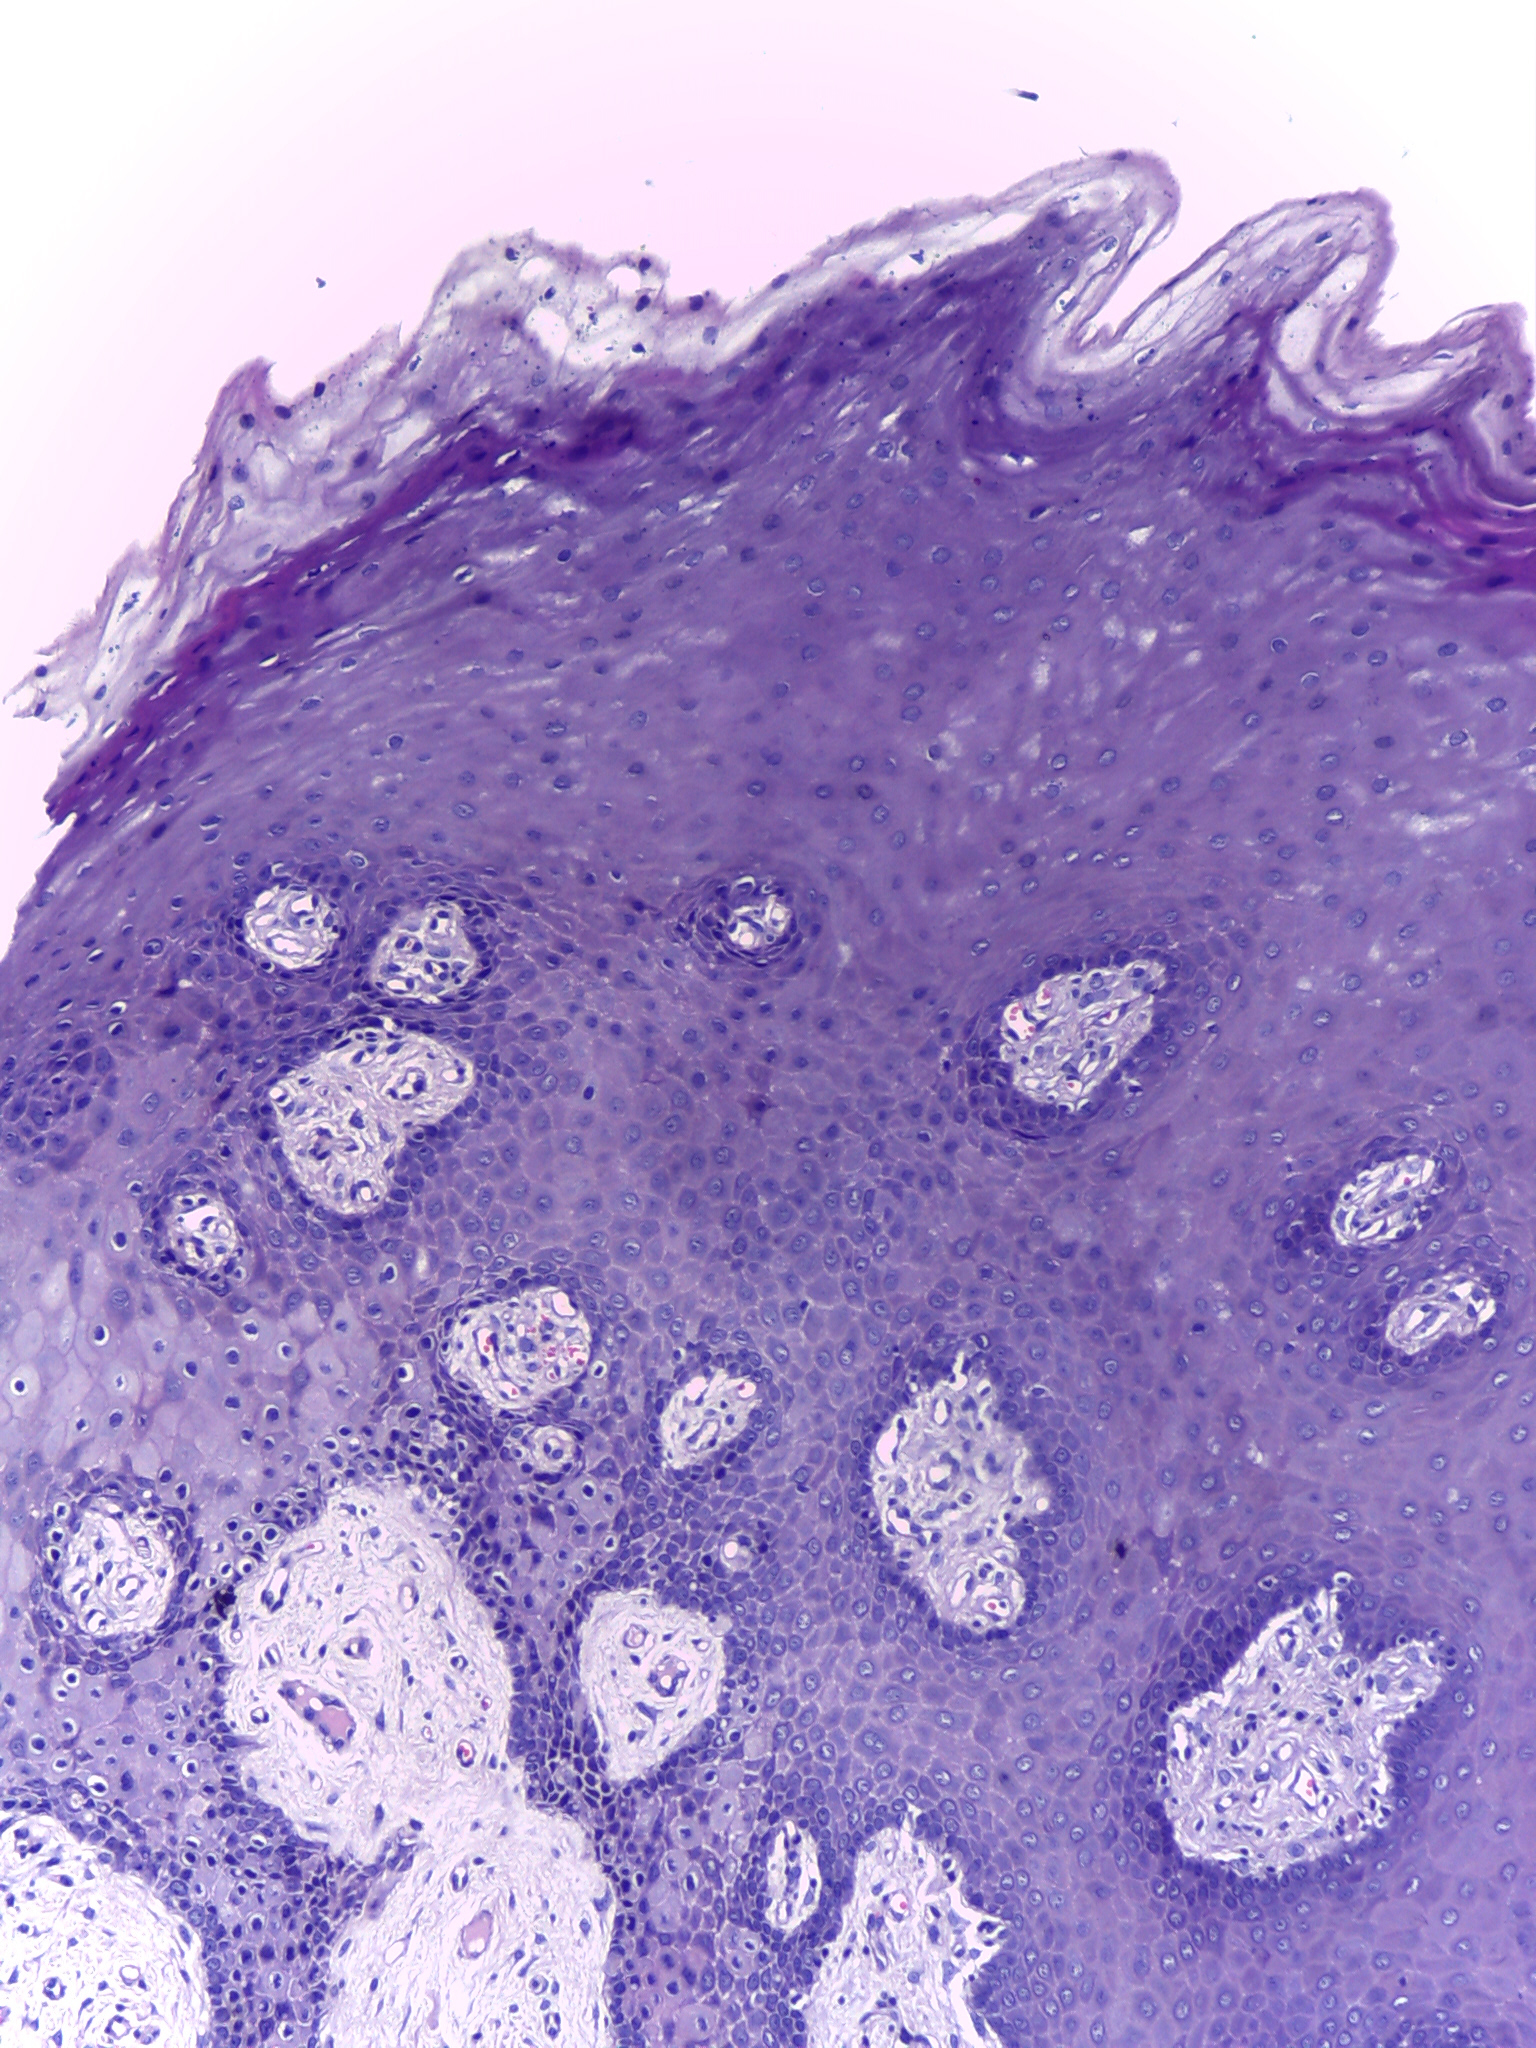
Diagnosis: Normal